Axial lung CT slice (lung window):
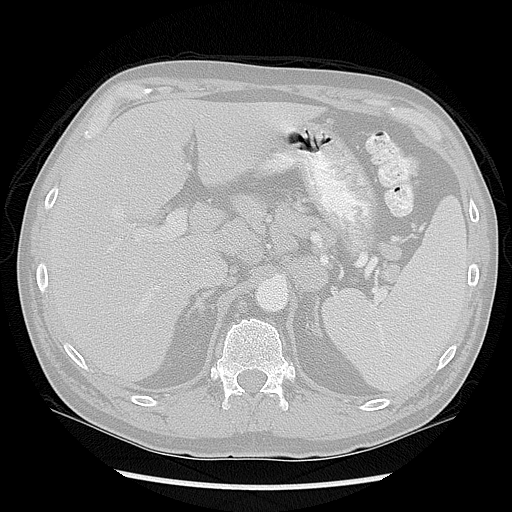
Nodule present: no